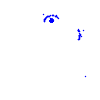
Particle: electron